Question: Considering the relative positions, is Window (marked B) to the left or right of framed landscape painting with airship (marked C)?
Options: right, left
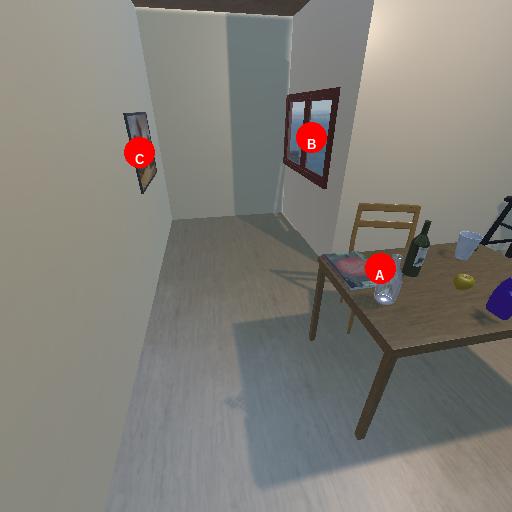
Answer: right